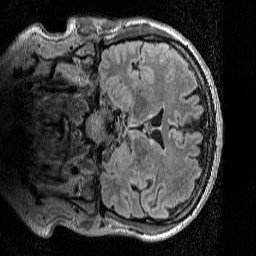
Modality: T2w
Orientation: coronal
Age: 63
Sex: male
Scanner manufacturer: siemens
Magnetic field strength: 3 T
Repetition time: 5 s
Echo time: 0.386 s